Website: bh-photo
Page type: payment
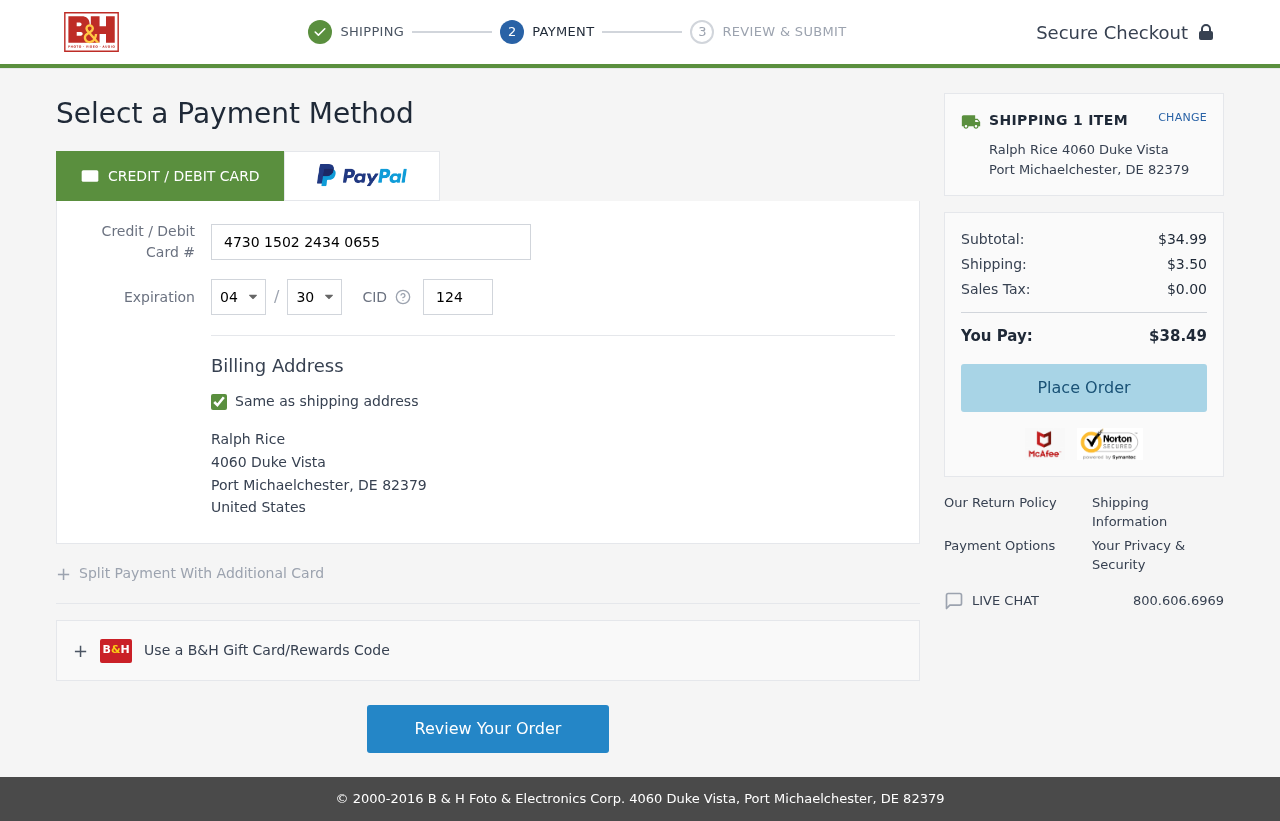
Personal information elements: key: PII_CARD_CVV
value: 124
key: PII_CARD_EXPIRY_MONTH
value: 04
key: PII_CARD_EXPIRY_YEAR
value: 30
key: PII_CARD_NUMBER
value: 4730 1502 2434 0655
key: PII_CITY
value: Port Michaelchester
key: PII_COUNTRY
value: United States
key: PII_FULLNAME
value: Ralph Rice
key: PII_POSTCODE
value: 82379
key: PII_STATE_ABBR
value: DE
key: PII_STREET
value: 4060 Duke Vista
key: PII_FULLNAME2
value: Ralph Rice
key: PII_STREET2
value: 4060 Duke Vista
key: PII_CITY2
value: Port Michaelchester
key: PII_STATE_ABBR2
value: DE
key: PII_POSTCODE2
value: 82379
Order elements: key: ORDER_NUM_ITEMS
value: SHIPPING 1 ITEM
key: ORDER_SUBTOTAL
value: $34.99
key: ORDER_SHIPPING_COST
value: $3.50
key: ORDER_TAX
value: $0.00
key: ORDER_TOTAL
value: $38.49